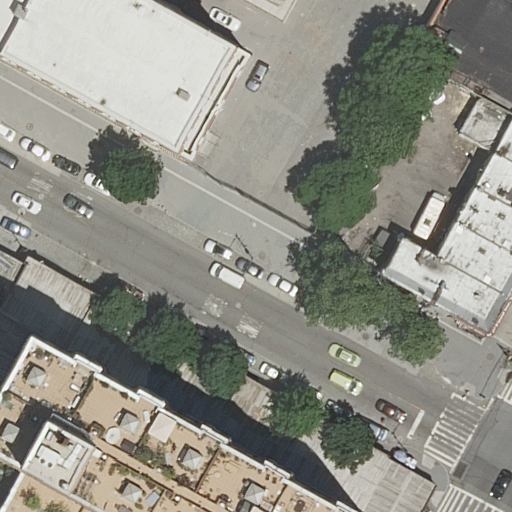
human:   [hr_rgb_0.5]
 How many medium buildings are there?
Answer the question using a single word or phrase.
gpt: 3

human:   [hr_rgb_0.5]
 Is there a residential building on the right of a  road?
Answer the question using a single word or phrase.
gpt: yes

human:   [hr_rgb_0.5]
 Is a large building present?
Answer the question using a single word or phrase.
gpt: yes

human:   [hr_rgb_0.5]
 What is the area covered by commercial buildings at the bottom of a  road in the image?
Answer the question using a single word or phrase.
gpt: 0m2

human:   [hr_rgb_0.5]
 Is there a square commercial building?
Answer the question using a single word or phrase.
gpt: no

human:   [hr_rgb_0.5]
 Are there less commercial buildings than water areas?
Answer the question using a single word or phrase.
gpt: no

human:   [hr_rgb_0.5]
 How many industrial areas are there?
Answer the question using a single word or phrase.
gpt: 0

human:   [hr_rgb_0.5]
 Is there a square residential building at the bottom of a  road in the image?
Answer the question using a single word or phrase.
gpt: no

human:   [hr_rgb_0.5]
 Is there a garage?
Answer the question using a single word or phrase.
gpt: no

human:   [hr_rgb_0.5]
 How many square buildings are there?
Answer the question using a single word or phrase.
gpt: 0

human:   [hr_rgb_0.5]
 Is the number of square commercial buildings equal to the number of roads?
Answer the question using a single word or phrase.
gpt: no

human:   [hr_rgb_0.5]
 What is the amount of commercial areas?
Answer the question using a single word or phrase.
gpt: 0

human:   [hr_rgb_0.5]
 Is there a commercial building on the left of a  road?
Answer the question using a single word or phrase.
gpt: no

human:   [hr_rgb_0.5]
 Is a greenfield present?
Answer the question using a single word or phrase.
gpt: no

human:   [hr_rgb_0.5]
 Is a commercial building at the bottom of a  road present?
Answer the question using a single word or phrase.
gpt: no

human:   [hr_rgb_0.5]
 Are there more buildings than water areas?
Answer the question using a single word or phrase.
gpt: yes

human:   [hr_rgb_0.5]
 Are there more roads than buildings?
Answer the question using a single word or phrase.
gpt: no

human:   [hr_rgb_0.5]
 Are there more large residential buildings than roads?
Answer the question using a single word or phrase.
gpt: no

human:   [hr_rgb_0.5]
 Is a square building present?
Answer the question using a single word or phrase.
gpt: no

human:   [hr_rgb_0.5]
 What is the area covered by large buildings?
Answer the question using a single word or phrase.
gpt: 3352m2

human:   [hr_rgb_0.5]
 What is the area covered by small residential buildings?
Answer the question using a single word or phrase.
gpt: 299m2

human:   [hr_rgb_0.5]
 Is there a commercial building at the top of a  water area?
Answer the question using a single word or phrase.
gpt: no

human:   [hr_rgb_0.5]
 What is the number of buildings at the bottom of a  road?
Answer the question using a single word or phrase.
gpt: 1

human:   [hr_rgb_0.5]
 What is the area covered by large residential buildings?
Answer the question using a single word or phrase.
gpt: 3352m2

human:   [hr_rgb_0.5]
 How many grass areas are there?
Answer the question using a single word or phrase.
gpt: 0

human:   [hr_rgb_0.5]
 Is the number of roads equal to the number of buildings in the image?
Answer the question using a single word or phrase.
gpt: no

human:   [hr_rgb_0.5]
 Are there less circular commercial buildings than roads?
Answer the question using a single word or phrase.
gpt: yes

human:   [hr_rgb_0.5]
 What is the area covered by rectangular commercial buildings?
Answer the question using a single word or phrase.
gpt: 0m2

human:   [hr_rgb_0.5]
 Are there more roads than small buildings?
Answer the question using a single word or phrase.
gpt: no

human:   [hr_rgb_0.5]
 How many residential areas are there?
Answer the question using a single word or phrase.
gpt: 0

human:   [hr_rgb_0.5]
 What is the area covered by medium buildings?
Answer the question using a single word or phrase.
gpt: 750m2

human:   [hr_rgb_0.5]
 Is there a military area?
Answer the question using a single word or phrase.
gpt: no

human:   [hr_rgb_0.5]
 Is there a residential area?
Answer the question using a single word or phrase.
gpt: no

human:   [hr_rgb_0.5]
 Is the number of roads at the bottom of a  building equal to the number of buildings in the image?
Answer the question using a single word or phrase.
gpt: no

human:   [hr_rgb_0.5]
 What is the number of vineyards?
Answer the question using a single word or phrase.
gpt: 0

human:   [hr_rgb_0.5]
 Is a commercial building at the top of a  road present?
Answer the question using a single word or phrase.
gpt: no